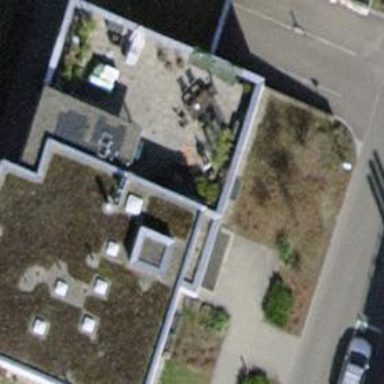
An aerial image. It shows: View of apartment building.